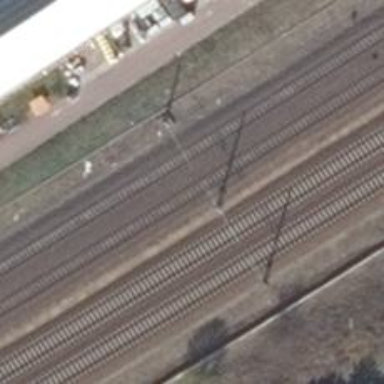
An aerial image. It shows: Milestone along the railway track with catenary mast.